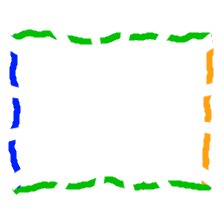
Shape: rectangle